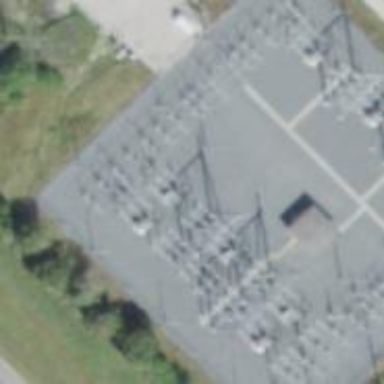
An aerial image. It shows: Switch used for power control.